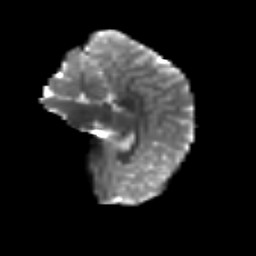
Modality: T2w
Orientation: sagittal
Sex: male
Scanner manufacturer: siemens
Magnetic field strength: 3 T
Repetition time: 5 s
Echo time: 0.071 s